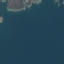
Label: SeaLake